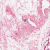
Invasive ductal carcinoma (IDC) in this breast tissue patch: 0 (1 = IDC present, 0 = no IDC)